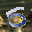
Label: 5